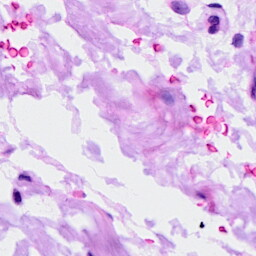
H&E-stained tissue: Ovarian